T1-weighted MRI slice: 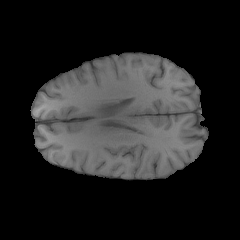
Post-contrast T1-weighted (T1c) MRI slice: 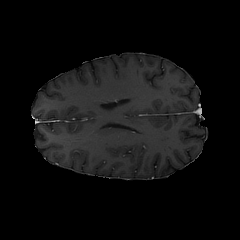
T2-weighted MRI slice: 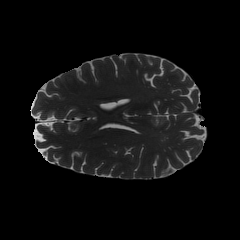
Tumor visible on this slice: no